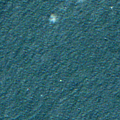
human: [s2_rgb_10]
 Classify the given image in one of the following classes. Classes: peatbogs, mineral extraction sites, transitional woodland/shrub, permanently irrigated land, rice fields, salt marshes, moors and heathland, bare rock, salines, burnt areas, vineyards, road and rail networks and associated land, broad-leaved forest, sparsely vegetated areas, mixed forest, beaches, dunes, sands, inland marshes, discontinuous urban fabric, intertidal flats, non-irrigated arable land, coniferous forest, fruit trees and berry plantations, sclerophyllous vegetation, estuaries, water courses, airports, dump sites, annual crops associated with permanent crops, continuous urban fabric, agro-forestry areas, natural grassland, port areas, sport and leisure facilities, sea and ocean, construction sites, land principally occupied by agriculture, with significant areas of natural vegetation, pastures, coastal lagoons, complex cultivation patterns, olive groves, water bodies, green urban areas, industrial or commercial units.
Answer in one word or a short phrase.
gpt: sea and ocean